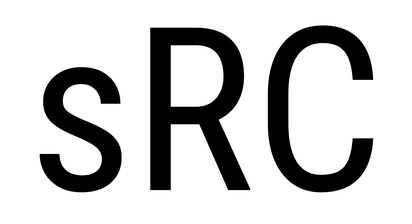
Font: Roboto_Condensed_Regular